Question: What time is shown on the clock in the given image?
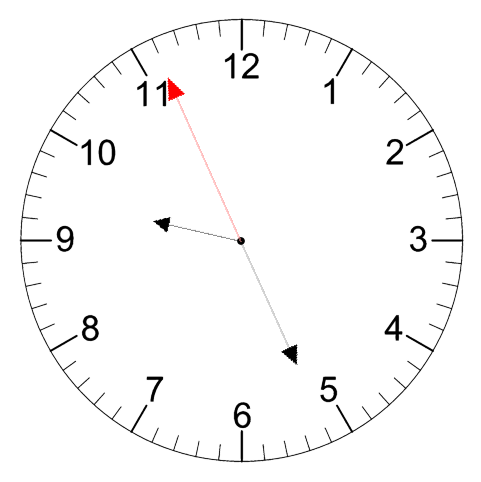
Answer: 09:25:56